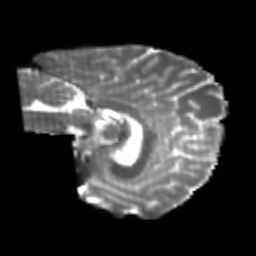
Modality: T2w
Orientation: sagittal
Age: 24
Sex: male
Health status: healthy
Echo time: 0.074 s